Question: Now I am using CBCGPPropList of CBCGToolBar within MFC, but I don't know how to add a CBCGPGridCtrl into CBCGPPropList, so I have to leave it outside. But the description area looks ugly between them: :(

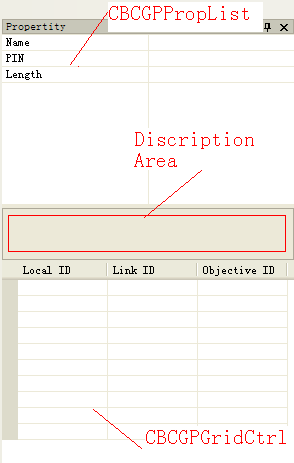
Answer: May be 'CBCGPPropList::EnableDescriptionArea(FALSE)' helps you?